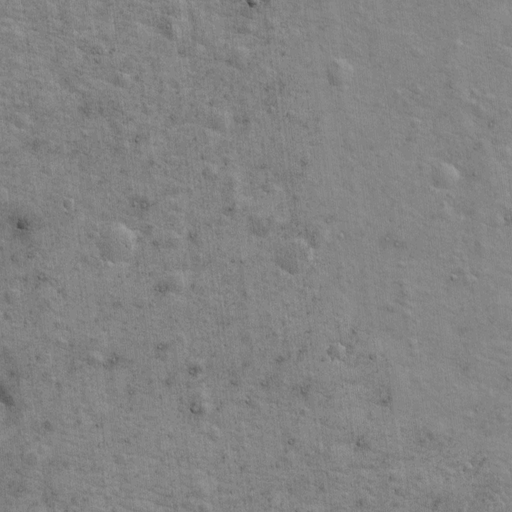
Classes present: Background